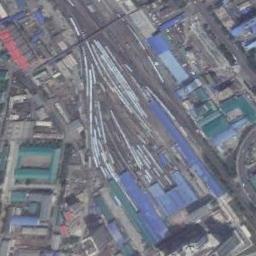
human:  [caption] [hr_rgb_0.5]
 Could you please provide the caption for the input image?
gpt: The railway station has lots of railways, Some trains and blue makeshift houses .

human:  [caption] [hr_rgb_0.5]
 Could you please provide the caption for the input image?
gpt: There are many buildings of different shapes and sizes beside the railway station .

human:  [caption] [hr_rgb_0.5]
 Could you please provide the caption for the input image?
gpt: A well-equipped railway station in a crowded city .

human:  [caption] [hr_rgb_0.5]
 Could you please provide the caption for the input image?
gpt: The railway station is next to some buildings .

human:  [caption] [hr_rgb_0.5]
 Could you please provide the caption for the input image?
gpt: There are some blue buildings and green buildings beside the railway station .